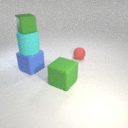
large green rubber cube to the right of large blue rubber cube